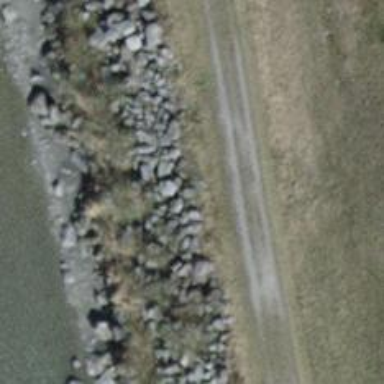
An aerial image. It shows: Pebblestone track with grade3 tracktype.